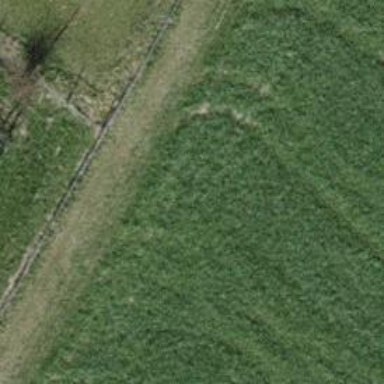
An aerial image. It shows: Grass track with grade 5 tracktype.